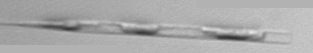
Label: Rhizosolenia